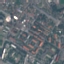
Land use / land cover: Residential